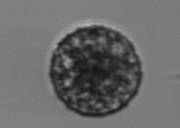
Label: Vicicitus_globosus